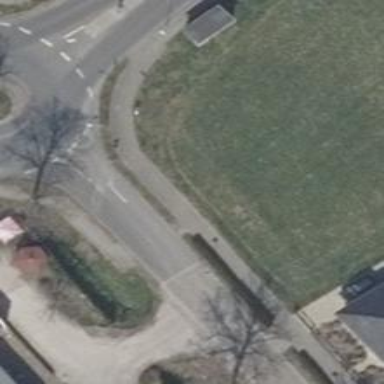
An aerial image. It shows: Residential road.